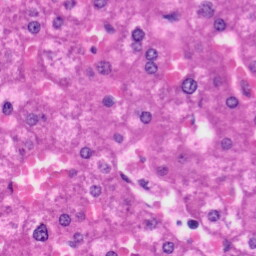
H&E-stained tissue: Liver